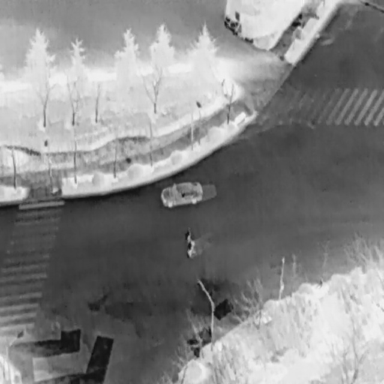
There is a Car in the infrared image.